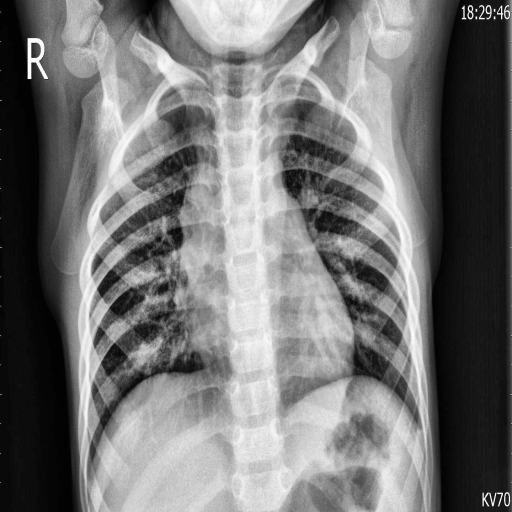
Finding: PNEUMONIA